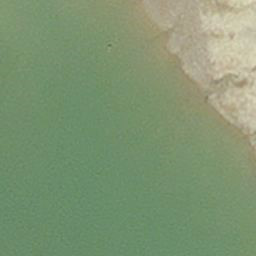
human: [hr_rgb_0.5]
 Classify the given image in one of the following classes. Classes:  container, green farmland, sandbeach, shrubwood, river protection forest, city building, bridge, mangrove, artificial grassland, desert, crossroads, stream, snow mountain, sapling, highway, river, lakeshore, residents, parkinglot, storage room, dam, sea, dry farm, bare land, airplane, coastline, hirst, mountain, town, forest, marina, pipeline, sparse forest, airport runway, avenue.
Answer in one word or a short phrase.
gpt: hirst